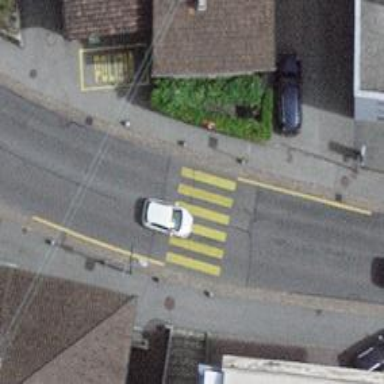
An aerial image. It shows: Zebra crossing on the road.